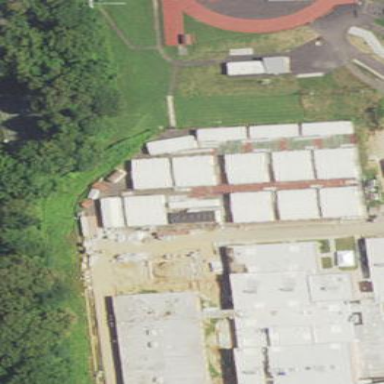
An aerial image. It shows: Parking area currently covered by temporary trailers.